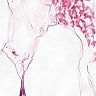
Metastatic tissue present: no